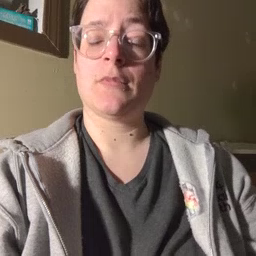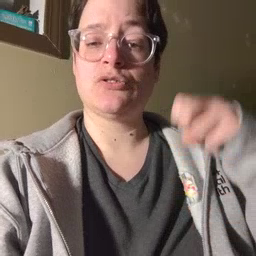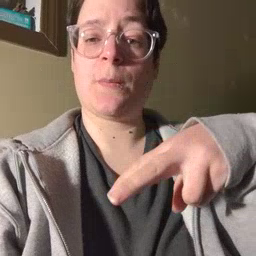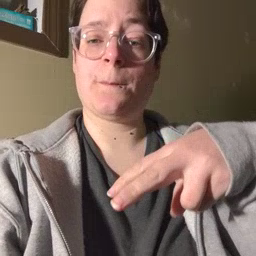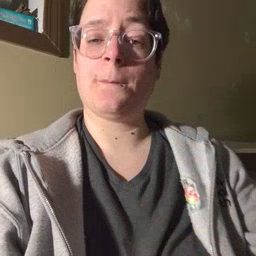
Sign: jump